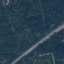
Label: Highway